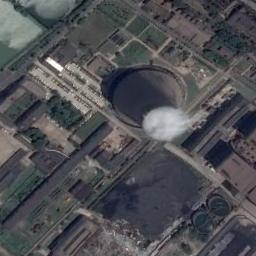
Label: thermal_power_station